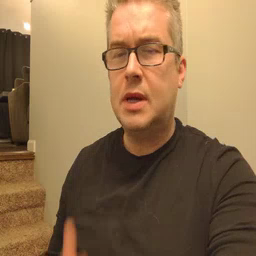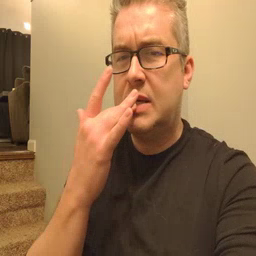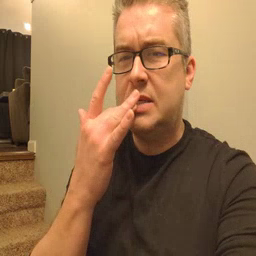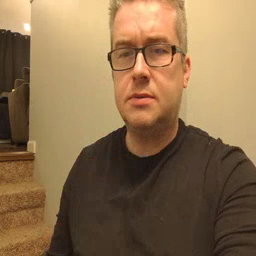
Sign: taste